Question: Basically I need two labels. one with a number and other with the constant string letters on next line.Also I need a speech bubble as background for accessory view.I know how to create one label , but no idea about setting two label as accessory view. Please help

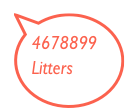
Answer: You can create a UIView and add all the necessary views to it as its subviews, then make that single view the accessory view of the table view cell:
'''
UIView *container = [[UIView alloc] initWithFrame:CGRectMake(0, 0, 100, 44)];
[container addSubview:backgroundImage];
[container addSubview:firstLabel];
[container addSubview:secondLabel];
cell.accessoryView = container;
'''